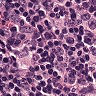
Metastatic tissue present: yes